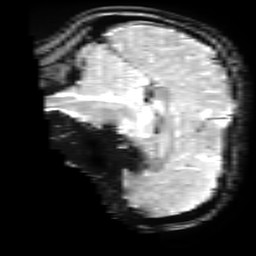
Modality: T2starw
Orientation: sagittal
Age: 33
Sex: female
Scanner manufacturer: ge
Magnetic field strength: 3 T
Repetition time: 0.65 s
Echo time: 0.02 s